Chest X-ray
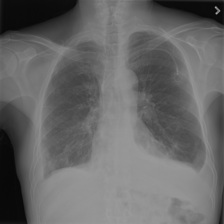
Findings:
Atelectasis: negative
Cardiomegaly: negative
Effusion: positive
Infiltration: negative
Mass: negative
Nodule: negative
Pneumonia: negative
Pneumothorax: negative
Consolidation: negative
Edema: negative
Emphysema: negative
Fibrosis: positive
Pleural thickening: negative
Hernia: negative